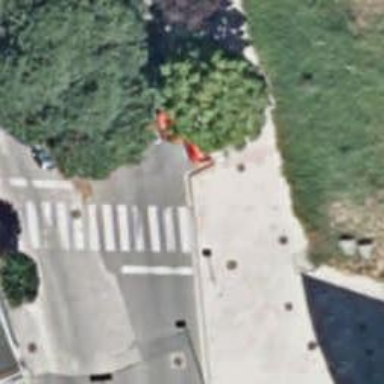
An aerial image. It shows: Zebra crossing on the road.